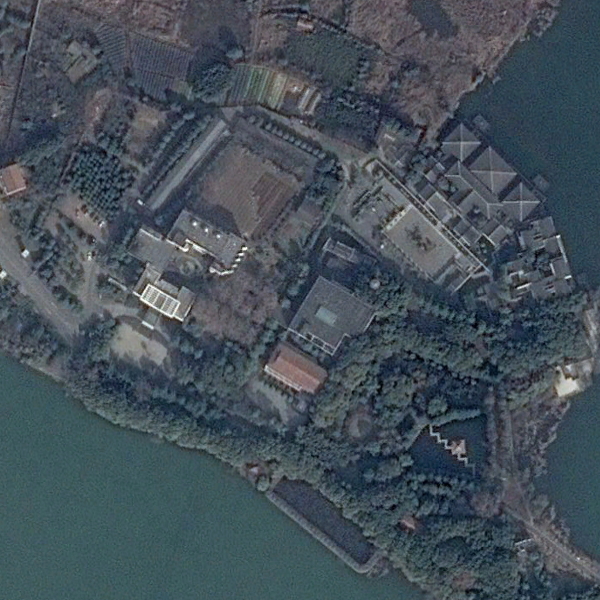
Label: Resort